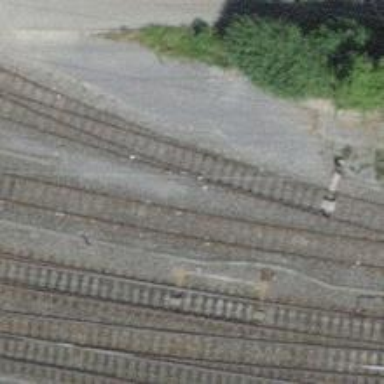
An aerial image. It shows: Rail siding with electrified tracks using contact line.